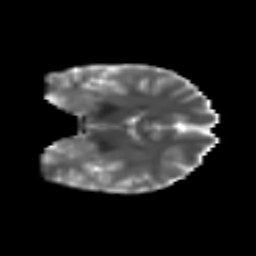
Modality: T2w
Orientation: coronal
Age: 16
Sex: female
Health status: ill
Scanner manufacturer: ge
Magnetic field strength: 3 T
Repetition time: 6.752 s
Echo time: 0.079 s